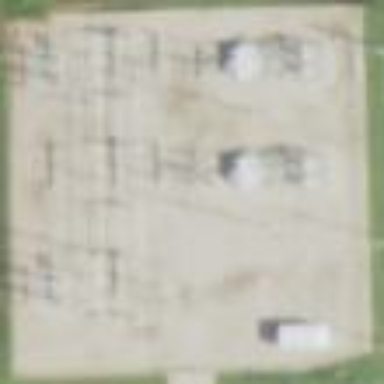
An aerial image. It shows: Outdoor distribution substation.